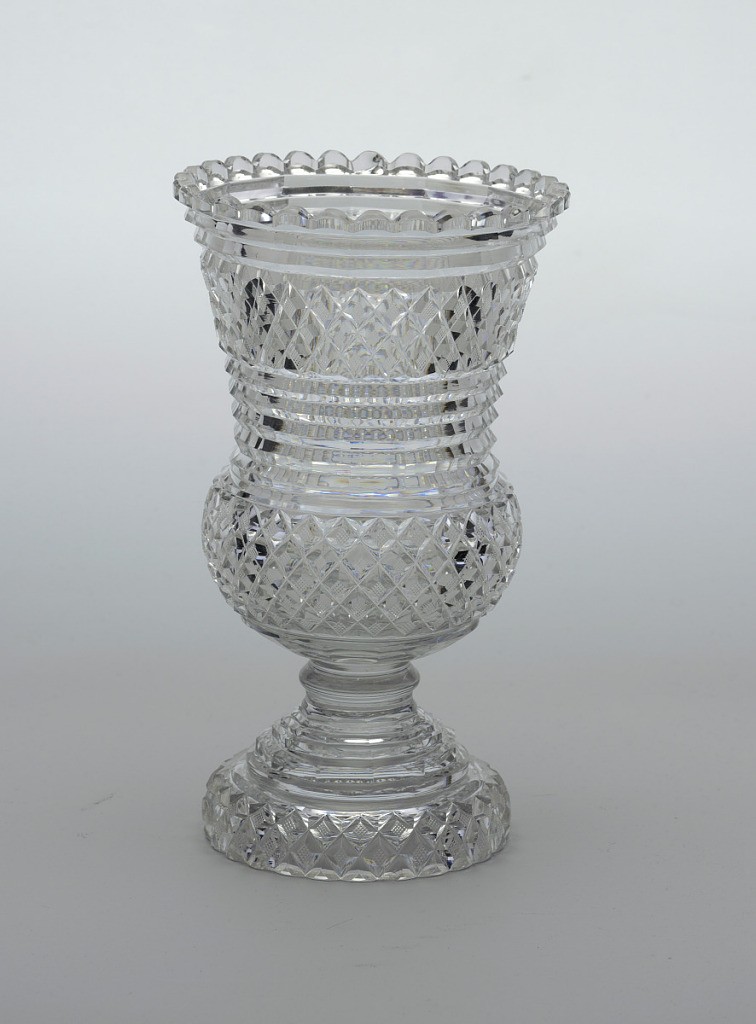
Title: Vase with Diamond Pattern
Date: ca. 1835
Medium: Glass
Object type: vase
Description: Baluster shaped, with flaring rim and scalloped lip; short knopped stem, high stepped base; cut in strawberry diamond pattern all over with prismatic rings under lip, middle of sides and top of base; glass very reflective.